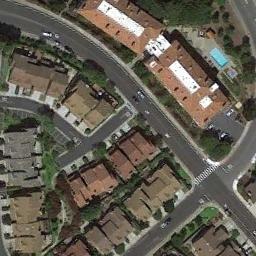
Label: dense_residential